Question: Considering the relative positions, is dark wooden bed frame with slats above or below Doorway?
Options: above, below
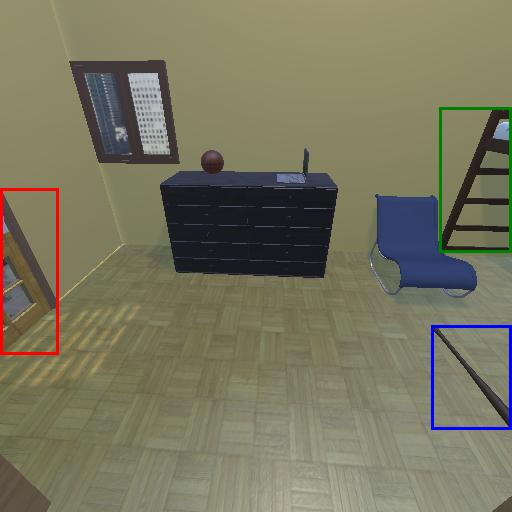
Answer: above